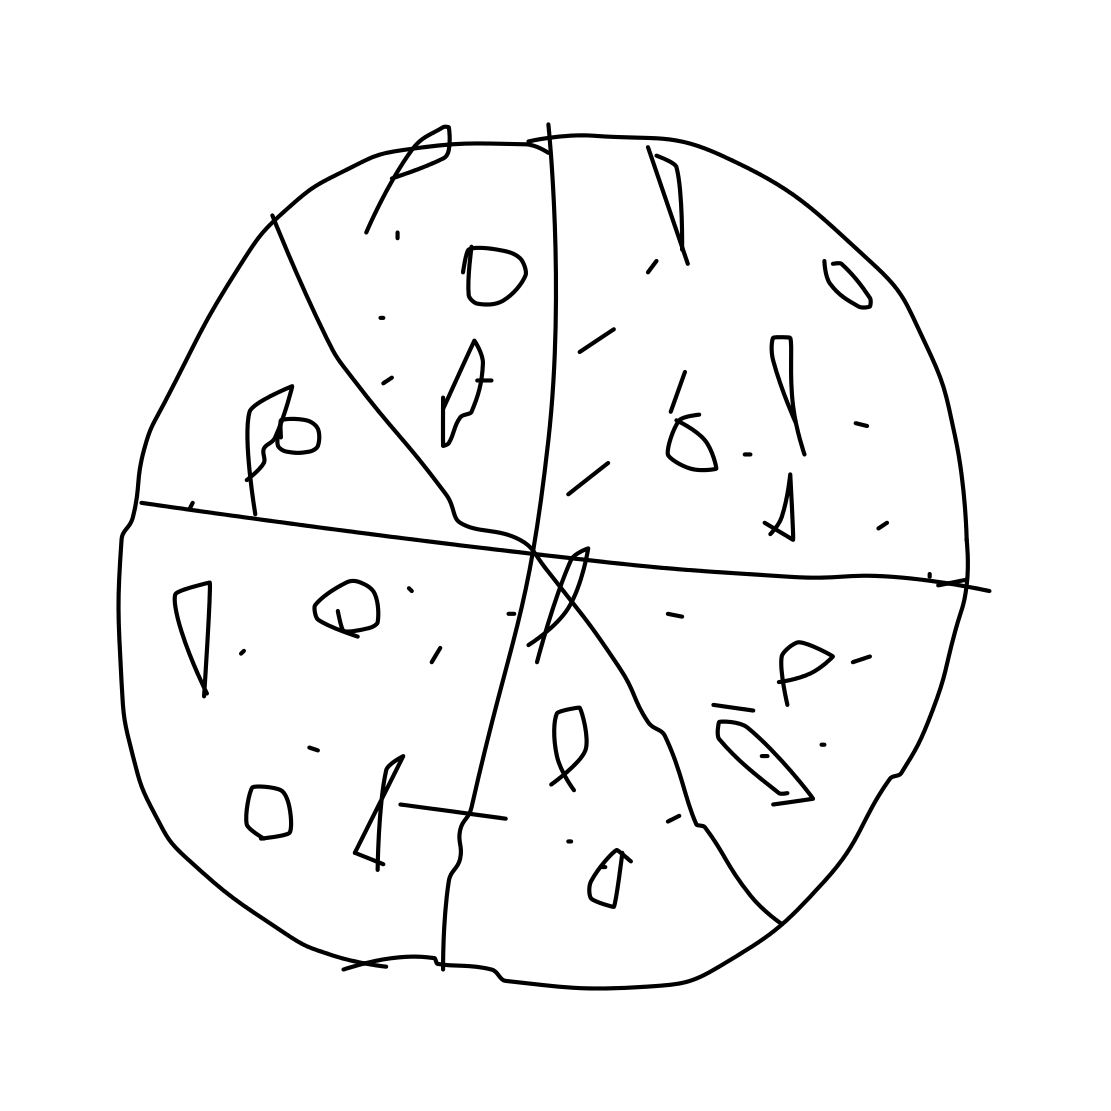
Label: pizza